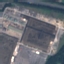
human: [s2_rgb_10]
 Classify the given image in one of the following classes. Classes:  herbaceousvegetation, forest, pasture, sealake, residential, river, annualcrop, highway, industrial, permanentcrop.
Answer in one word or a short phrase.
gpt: Industrial